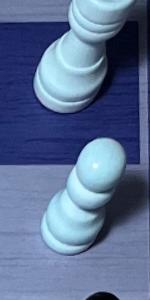
Label: Pawn_White